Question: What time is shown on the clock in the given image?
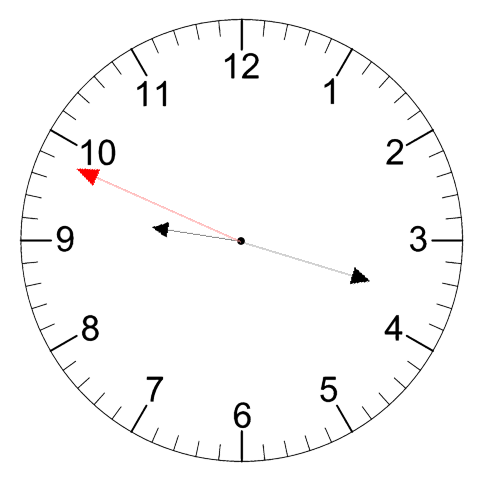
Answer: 09:17:49